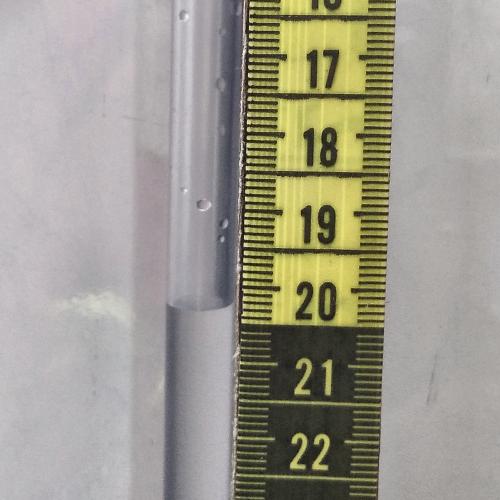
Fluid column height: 20.3 cm